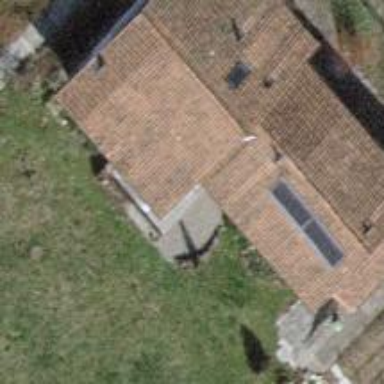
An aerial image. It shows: Small solar photovoltaic panel generator installed on roof.